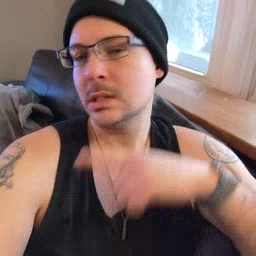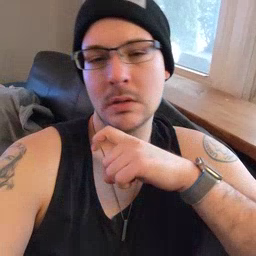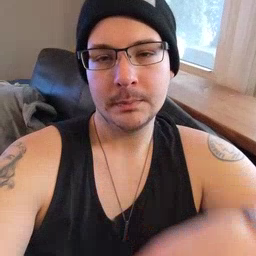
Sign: cereal